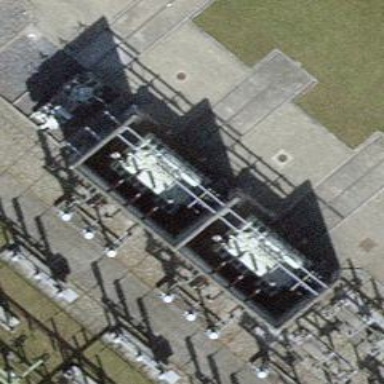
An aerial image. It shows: Outdoor transformer at the distribution level.